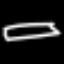
Label: pencil